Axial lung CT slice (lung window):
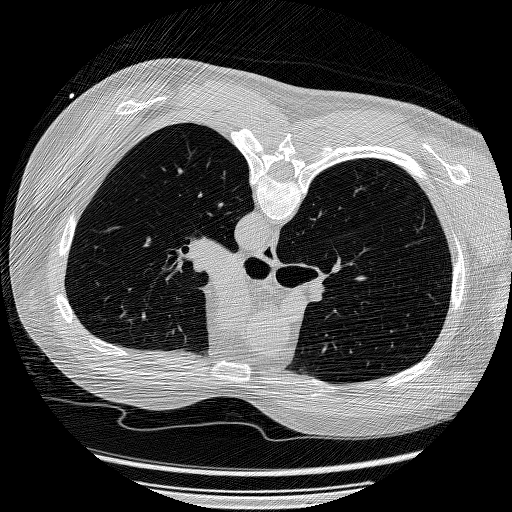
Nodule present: no